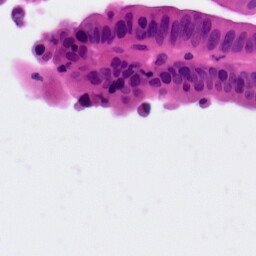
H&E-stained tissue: Colon